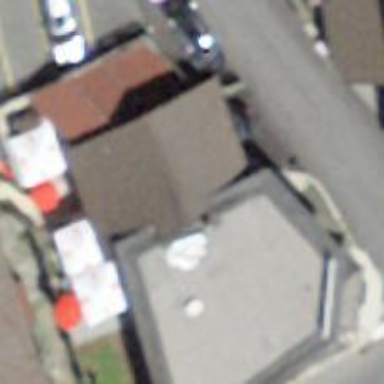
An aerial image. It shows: Restaurant.